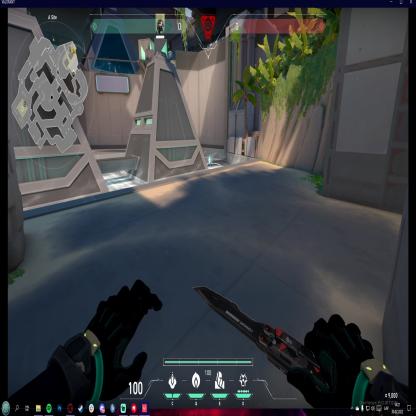
Label: planted spike